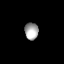
Tissue: lung
Cell type: Endothelial cells
Senescence score: 0.5817
Nuclear area (px): 226
Mean DAPI intensity: 166.319